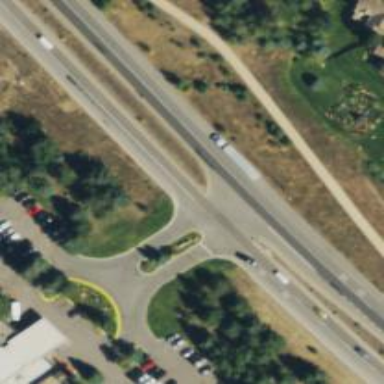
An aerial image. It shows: Asphalt road with trunk classification and grade 1 track type.